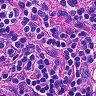
Metastatic tissue present: no